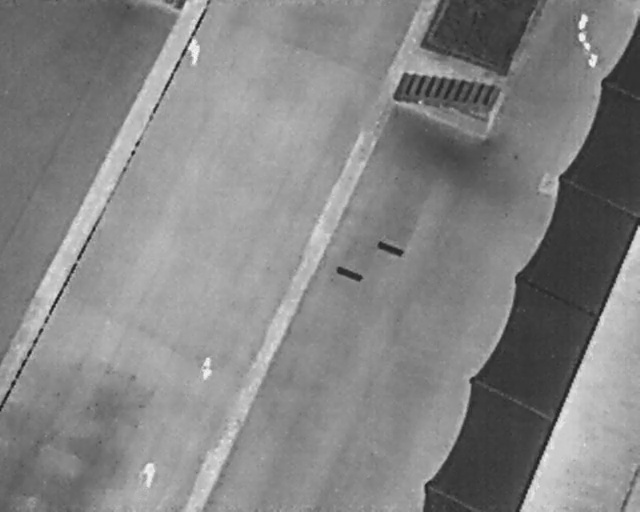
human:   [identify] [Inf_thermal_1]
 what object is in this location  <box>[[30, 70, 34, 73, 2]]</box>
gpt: <ref>1 medium person at the bottom</ref>